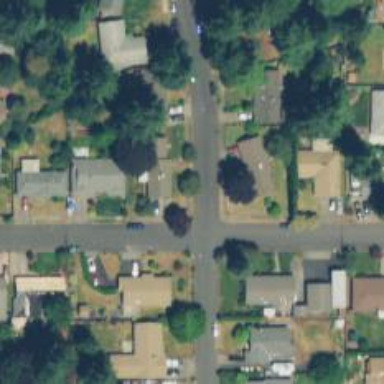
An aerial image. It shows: Residential road with sidewalk on the left.